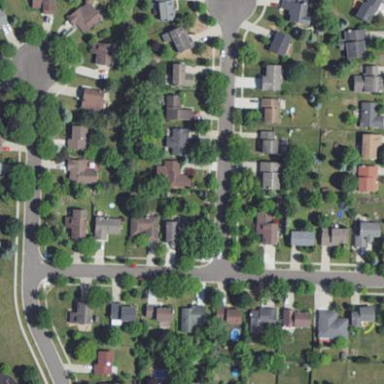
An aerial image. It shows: This residential area consists of single-family homes.